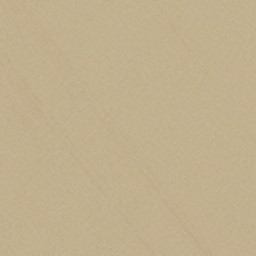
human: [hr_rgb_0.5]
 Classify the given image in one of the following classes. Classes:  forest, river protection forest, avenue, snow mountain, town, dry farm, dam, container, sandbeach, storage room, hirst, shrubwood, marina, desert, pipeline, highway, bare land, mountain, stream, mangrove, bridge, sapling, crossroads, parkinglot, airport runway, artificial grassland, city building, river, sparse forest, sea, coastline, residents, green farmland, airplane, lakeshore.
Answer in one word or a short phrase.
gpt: desert